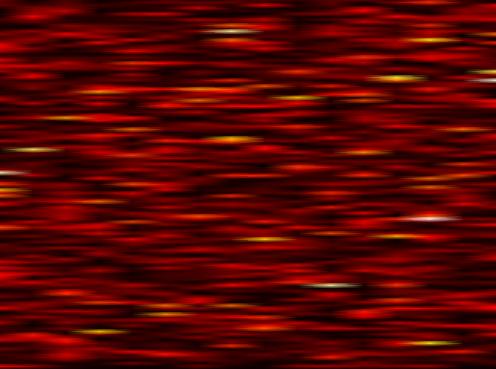
Label: OFDM